Question: I am using SIMULINK and I needed to define a Rotation Matrix 3,3,N where N is the number of Robots which I am trying to simulate. To do that, because I am also using the Simulink Coder I had to define the signal related to this matrix as and I had to define the upper-bound in the following way:

The problem is that (I set n_robots to 1)
Someone could help me?
thanks a lot.
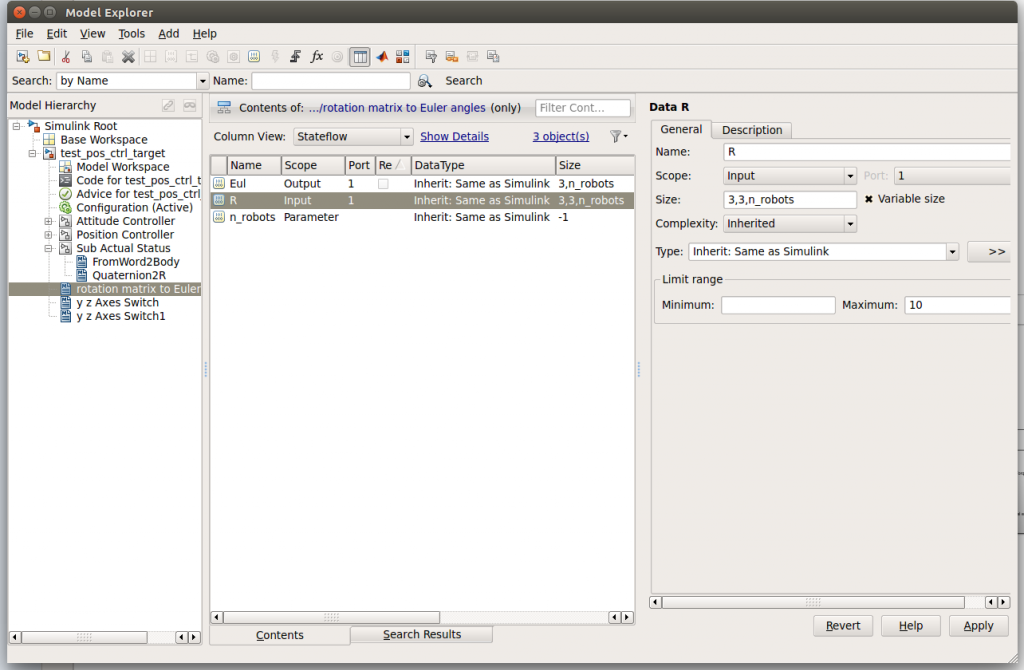
Answer: You can't have the last dimension as '1' because MATLAB treats any matrix of dimension '<URL> for more details.
Try defining 'R' of size '[n_robots,3,3]' and then re-arrange the matrix inside your code (I assume you are using a MATLAB Function block).